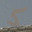
Label: 5